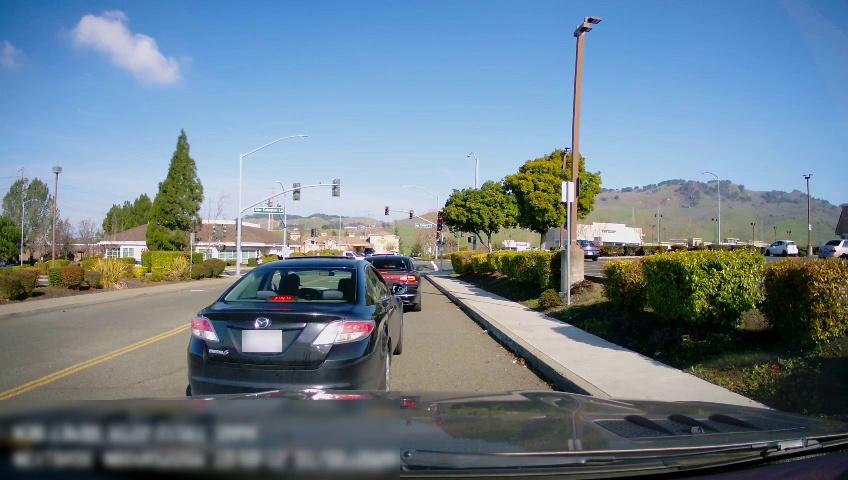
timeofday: Day
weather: Sunny
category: Drivable Space
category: Vehicles | Car
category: Vehicles | Car
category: Vehicles | Car
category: Vehicles | Car
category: Vehicles | Car
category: Vehicles | SUV
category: Vehicles | Truck
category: Lanes | Current Lane
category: Lanes | Opposite Lane
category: Traffic | Signs
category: Traffic | Signs
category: Traffic | Lights
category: Traffic | Lights